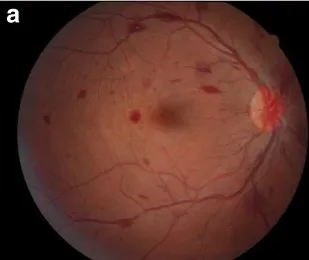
Fundoscopy of the right eye, showing bleeding across the whole retina and segmental signs of an unsharp (swollen) optic disc. A; Right eye: central retina, macula in the center.
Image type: ophthalmic_imaging (fundus_photograph)